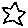
Label: star